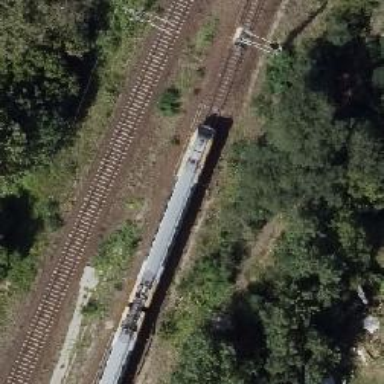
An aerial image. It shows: Rail line with electrified contact lines on embankment.